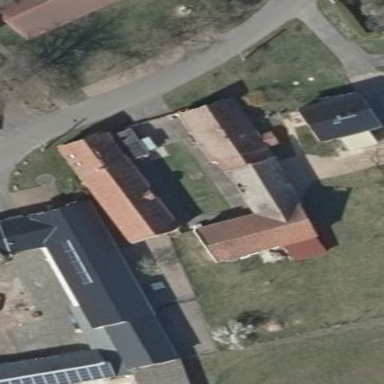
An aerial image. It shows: Gabled roofed house.